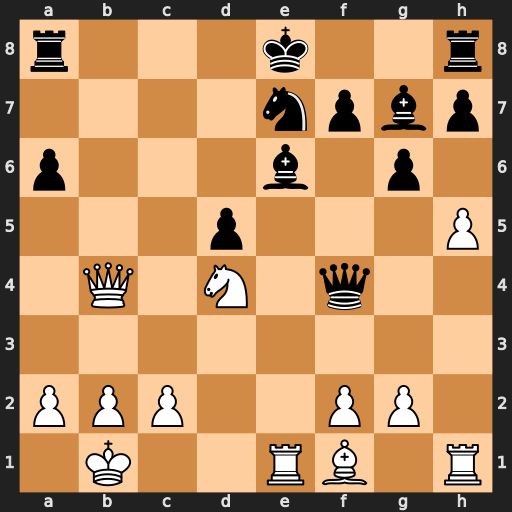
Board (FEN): r3k2r/4npbp/p3b1p1/3p3P/1Q1N1q2/8/PPP2PP1/1K2RB1R
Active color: w
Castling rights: kq
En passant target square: -
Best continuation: Qa4+ Bd7 Rxe7+ Kxe7 Nc6+ Bxc6 Qxf4